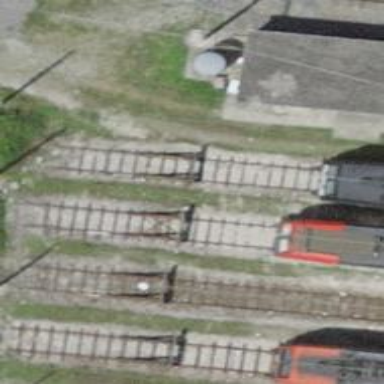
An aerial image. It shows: Railway buffer stop.